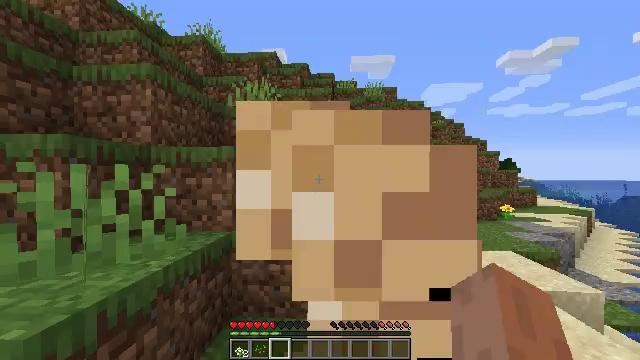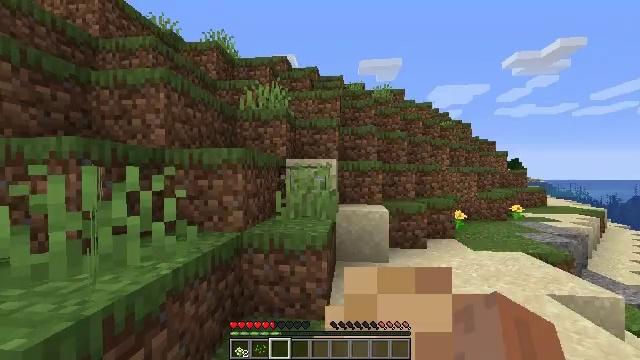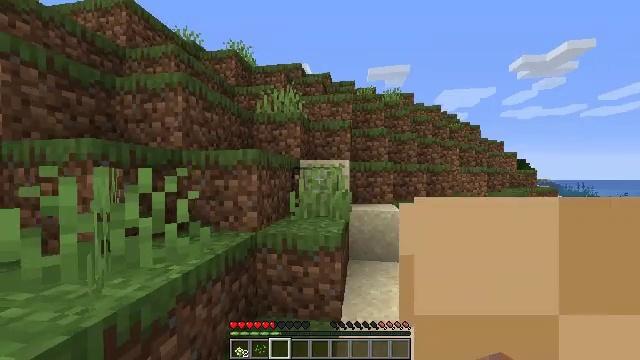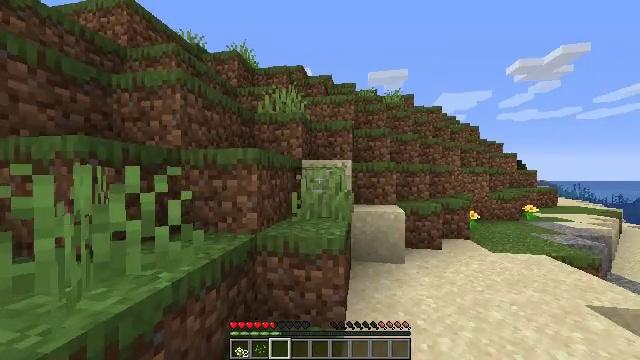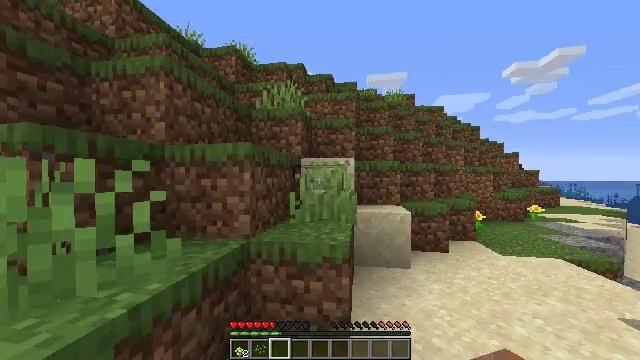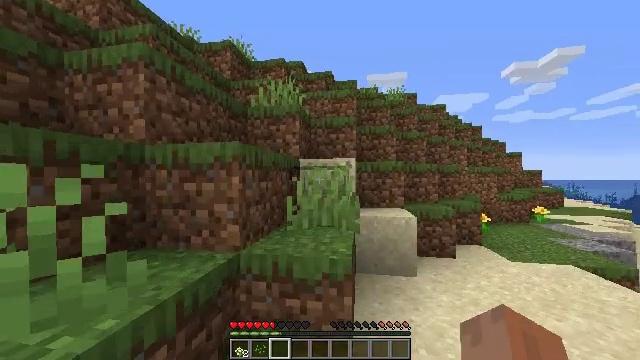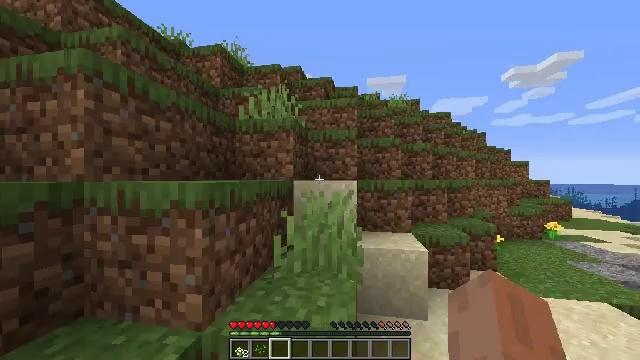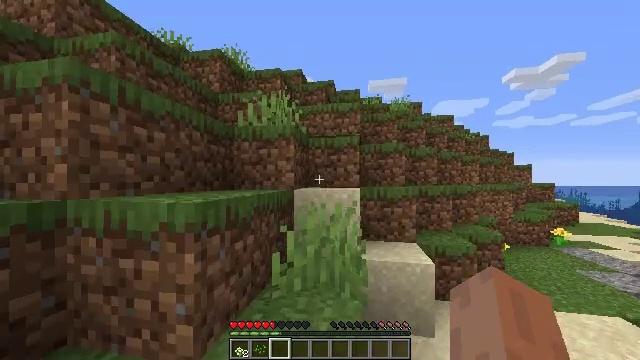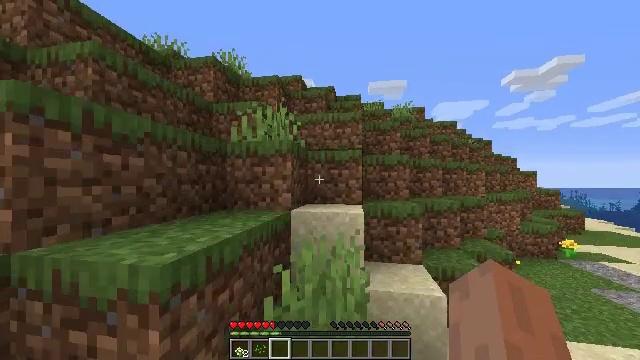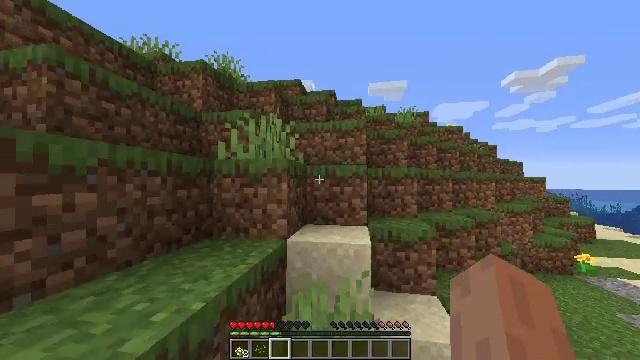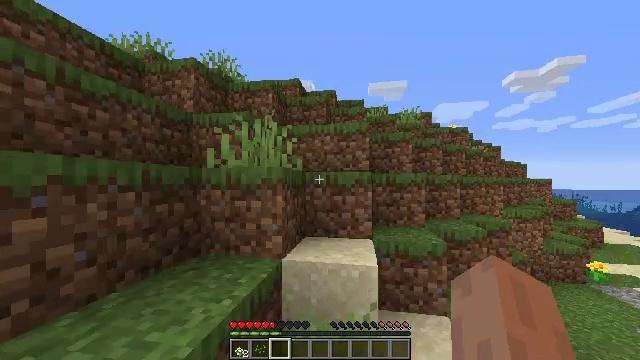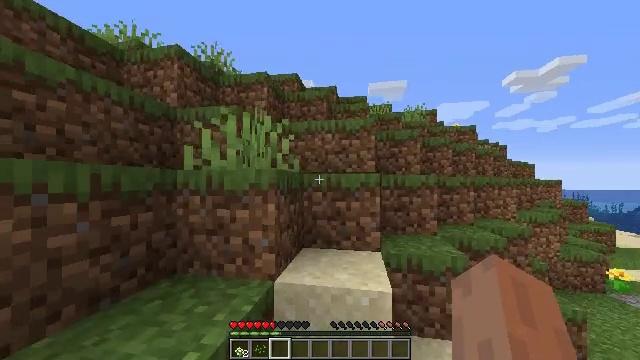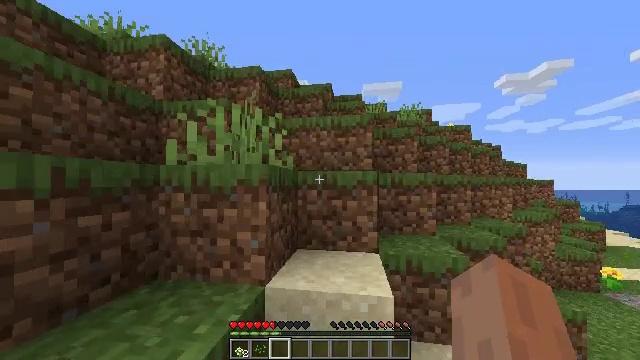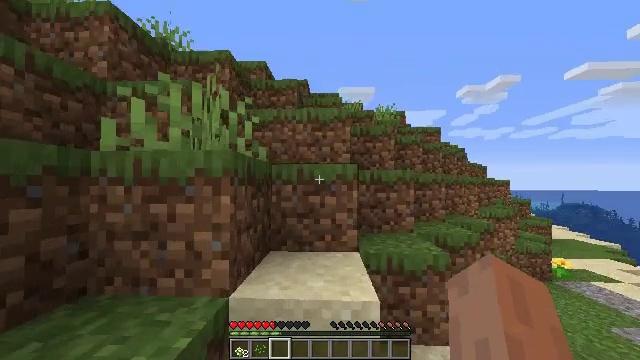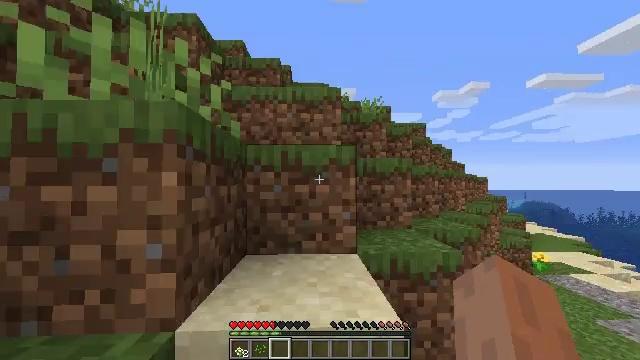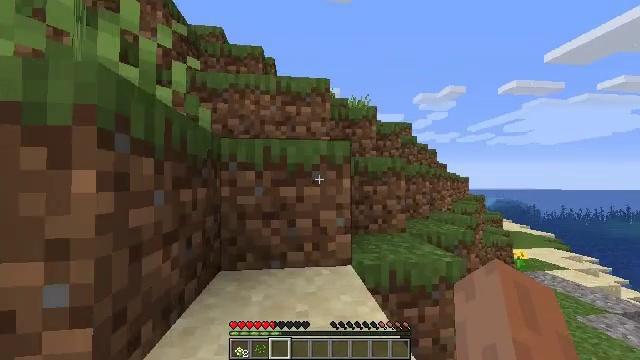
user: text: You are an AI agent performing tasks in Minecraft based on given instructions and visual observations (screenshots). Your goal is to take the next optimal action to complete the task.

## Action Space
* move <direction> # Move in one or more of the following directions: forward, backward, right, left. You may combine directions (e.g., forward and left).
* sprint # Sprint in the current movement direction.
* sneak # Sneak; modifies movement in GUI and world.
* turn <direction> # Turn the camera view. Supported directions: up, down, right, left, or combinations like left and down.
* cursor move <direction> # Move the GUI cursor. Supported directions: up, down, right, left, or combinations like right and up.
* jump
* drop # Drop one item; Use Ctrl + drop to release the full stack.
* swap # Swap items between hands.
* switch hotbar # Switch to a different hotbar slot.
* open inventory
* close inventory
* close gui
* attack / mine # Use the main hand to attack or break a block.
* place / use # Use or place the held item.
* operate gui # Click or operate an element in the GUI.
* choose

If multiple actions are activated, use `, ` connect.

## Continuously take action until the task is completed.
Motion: motion action
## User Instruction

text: Harvest seagrass from the waterbed.
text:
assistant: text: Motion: move forward, sprint, turn left, use / place
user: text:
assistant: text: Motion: move forward, sprint, turn left, use / place
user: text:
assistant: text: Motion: move forward, sprint, use / place
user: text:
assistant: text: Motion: move forward, sprint
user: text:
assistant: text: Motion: move forward, sprint
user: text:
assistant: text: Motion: move forward, sprint, jump
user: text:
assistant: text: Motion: move forward, sprint, jump
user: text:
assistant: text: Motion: move forward, sprint, jump
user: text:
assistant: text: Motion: move forward, sprint, jump
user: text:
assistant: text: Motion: move forward, sprint, jump
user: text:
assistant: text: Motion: move forward, sprint, jump
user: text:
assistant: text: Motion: move forward, sprint, turn right, jump
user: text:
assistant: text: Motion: move forward, sprint, turn right, jump
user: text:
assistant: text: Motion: move forward, sprint, turn right, jump
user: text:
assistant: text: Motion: move forward, sprint, turn right, jump
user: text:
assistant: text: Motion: move forward, sprint, turn right, jump
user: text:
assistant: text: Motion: move forward, sprint, turn right and up, jump
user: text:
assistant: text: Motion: move forward, sprint, jump
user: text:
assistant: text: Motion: move forward, sprint, jump
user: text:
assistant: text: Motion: move forward, sprint, jump
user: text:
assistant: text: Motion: move forward, sprint, jump
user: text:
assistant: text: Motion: move forward, sprint, turn left, jump
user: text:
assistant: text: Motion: move forward, sprint, turn left, jump
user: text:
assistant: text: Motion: move forward, sprint, turn left, jump
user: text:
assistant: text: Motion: move forward, sprint, turn left, jump
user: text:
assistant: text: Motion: move forward, sprint, turn left, jump
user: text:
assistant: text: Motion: move forward, sprint, turn left, jump
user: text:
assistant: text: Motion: move forward, sprint, turn left, jump
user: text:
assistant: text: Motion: move forward, sprint, turn left, jump
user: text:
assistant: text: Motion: move forward, sprint, turn left, jump